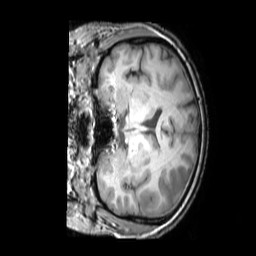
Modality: T1w
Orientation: coronal
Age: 57
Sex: male
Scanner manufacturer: philips
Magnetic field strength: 3 T
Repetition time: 0.009904 s
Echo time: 0.004605 s